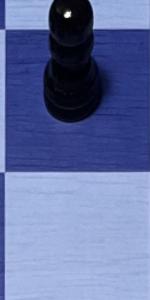
Label: Empty